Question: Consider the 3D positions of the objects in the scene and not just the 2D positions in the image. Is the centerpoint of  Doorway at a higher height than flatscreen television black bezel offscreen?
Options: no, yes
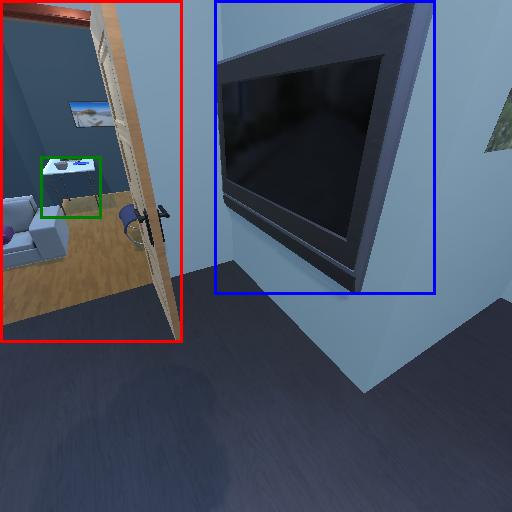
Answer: no